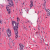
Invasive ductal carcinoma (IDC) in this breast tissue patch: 0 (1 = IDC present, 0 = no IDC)